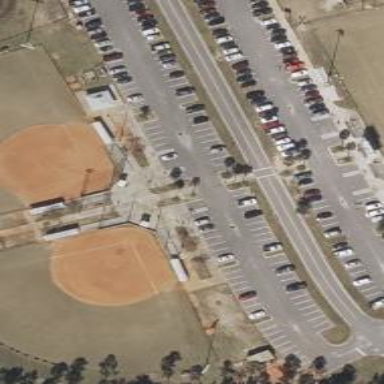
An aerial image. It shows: Bleachers on leisure land.